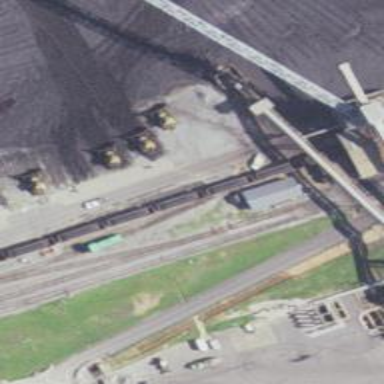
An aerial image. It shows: Rail spur service.